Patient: sex M, age 48
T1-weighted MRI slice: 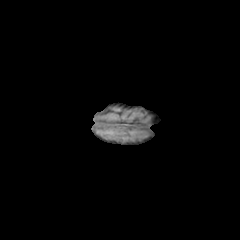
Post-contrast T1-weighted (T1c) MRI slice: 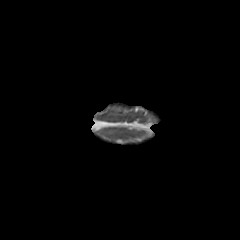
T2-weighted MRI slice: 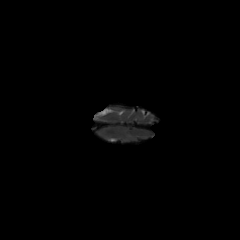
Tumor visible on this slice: no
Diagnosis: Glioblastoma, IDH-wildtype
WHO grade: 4